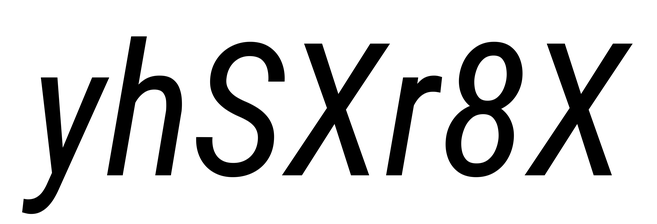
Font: Roboto-Italic_Condensed_Italic